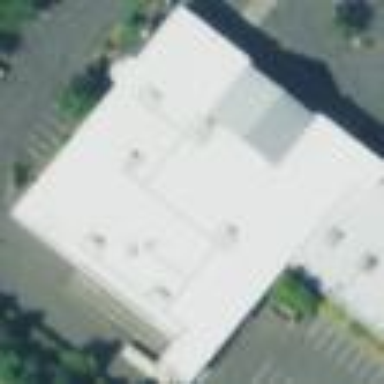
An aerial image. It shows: Building.